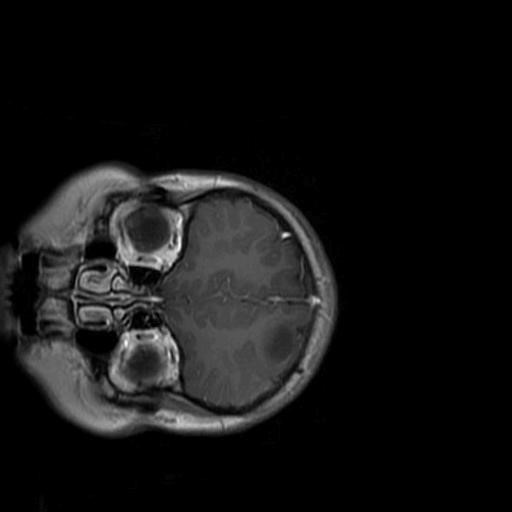
Label: brain_glioma